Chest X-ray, PA view. Patient: 50 years old, sex F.
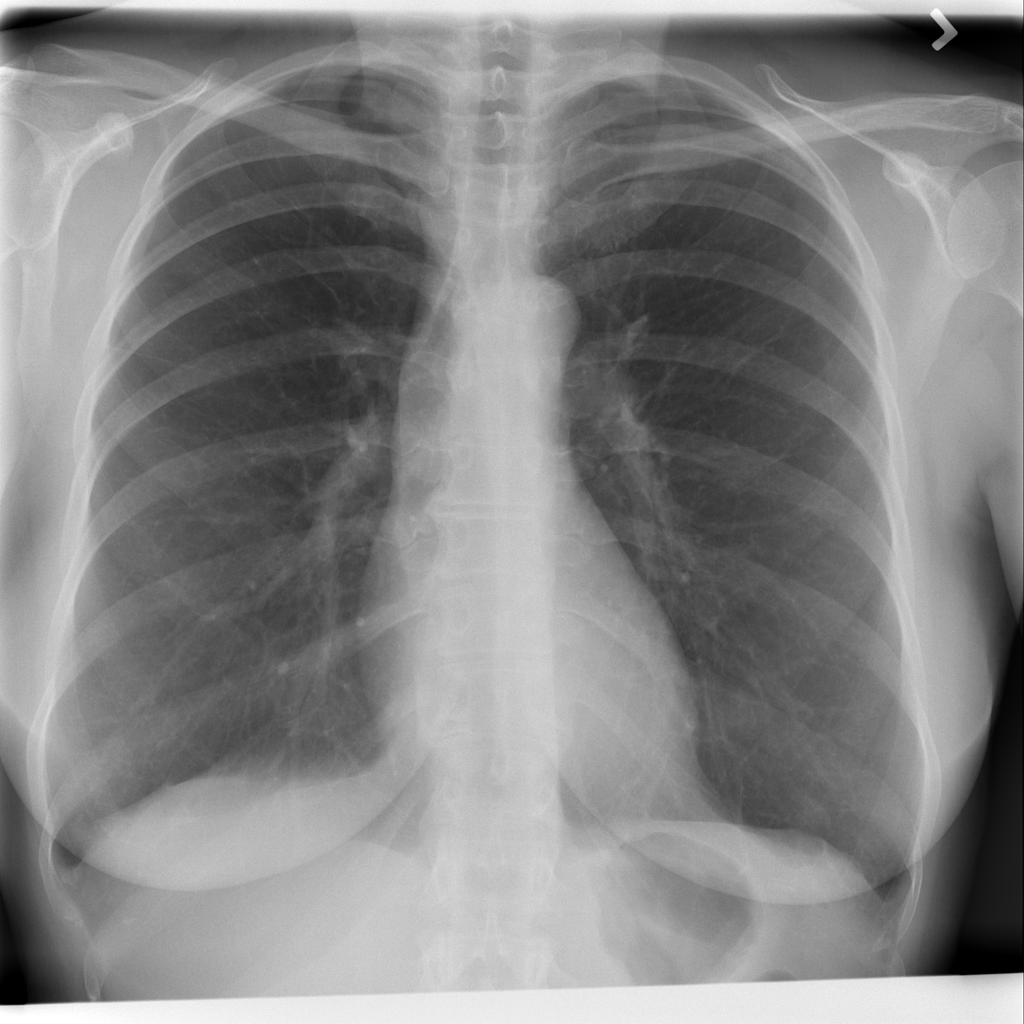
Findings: Pneumothorax